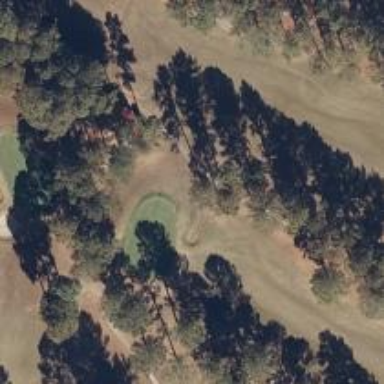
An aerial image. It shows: Golf hole.